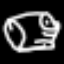
Label: frog